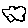
Label: cloud